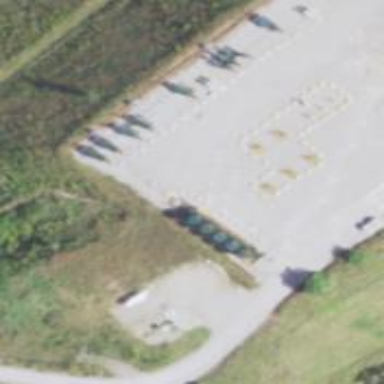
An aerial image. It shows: Storage tank that is man-made.